Question: I am trying to add text to a dynamic input box in Unity. I am using the Text Mesh Pro Asset. The inputbox is created where I want it to be, but the text does not display.
The code is as follows:

'''
public GameObject inputs;
public GameObject beginplek;
// Start is called before the first frame update
public void Start()
{
GameObject newinput = Instantiate(inputs, beginplek.transform.localPosition, beginplek.transform.localRotation) as GameObject;
newinput.transform.SetParent(GameObject.FindGameObjectWithTag("aaaa").transform, false);
newinput.name = "periode12";
GameObject.Find("periode12").GetComponent<TextMeshProUGUI>().text = "Hello World";
}
'''
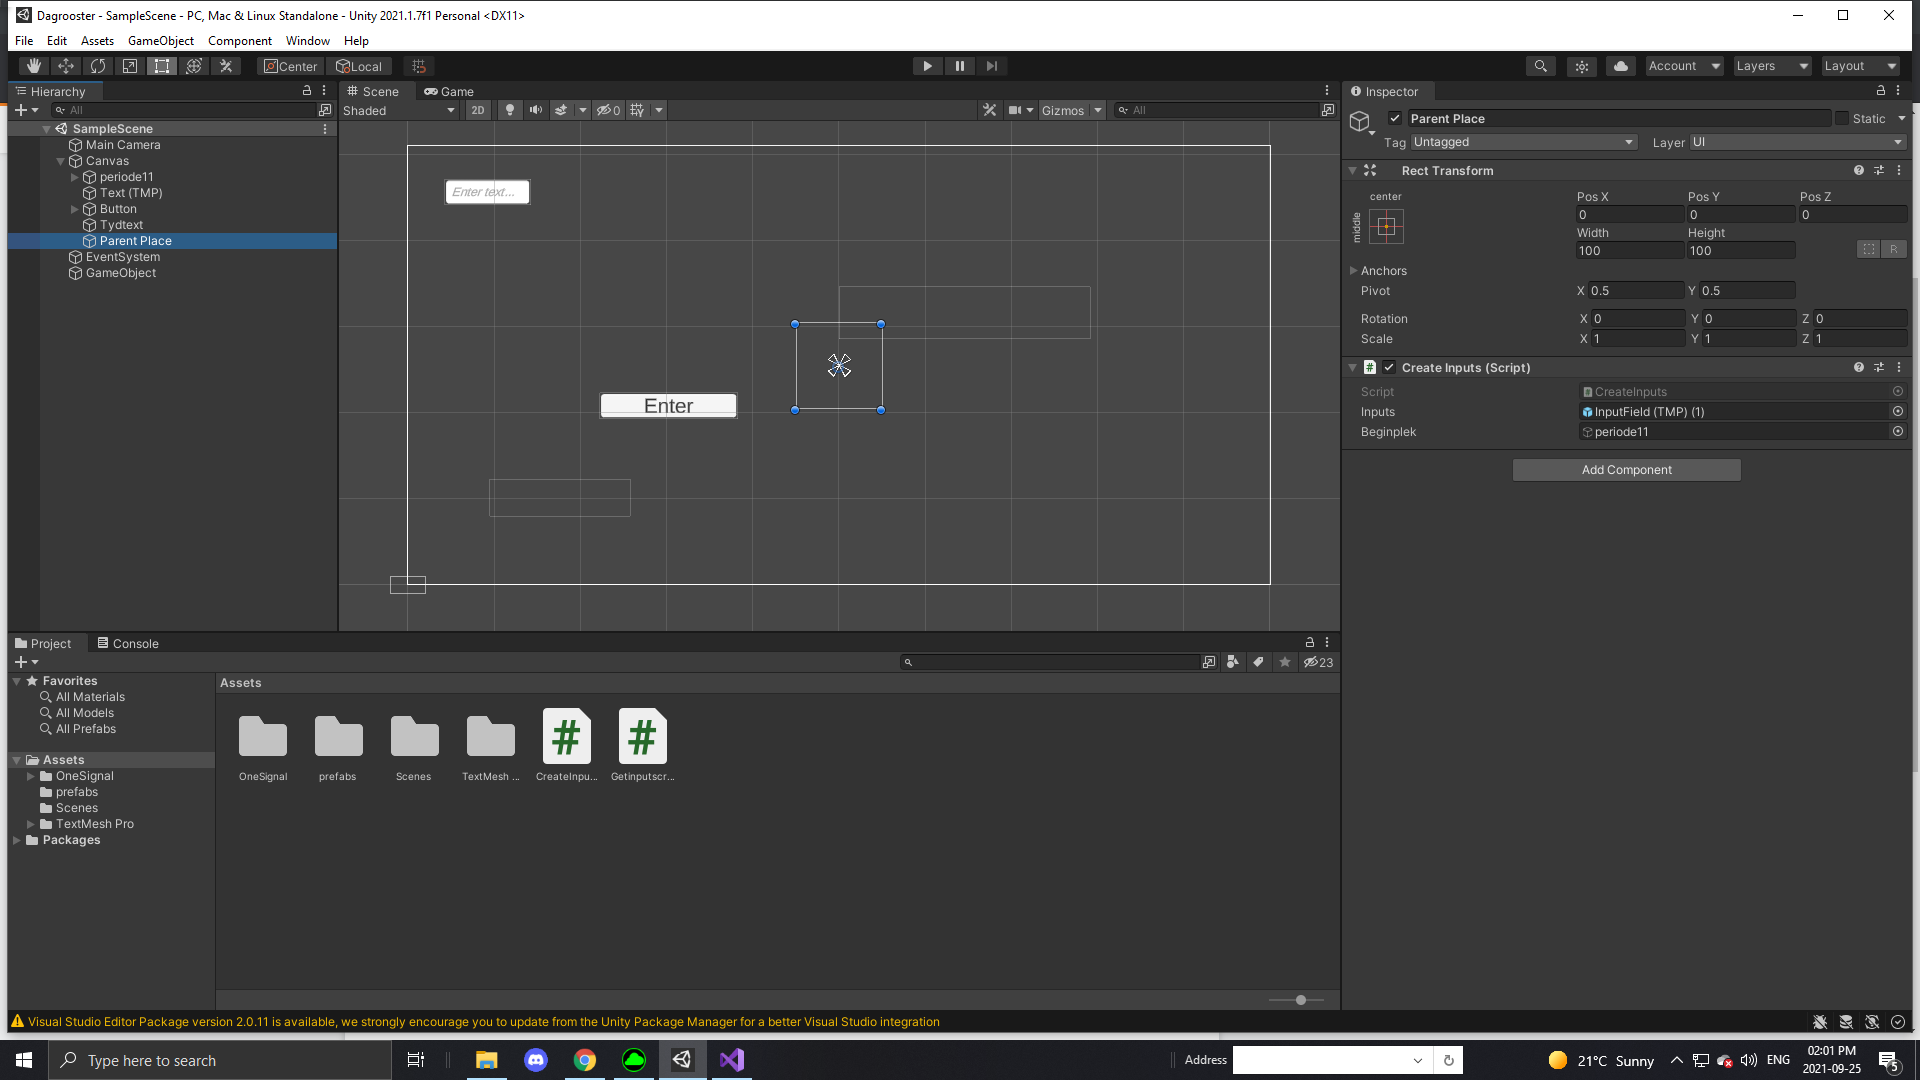
Answer: If you use a TextMeshPro Input Field the component you want to access should be 'TMP_InputField' instead of 'TextMeshProUGUI'